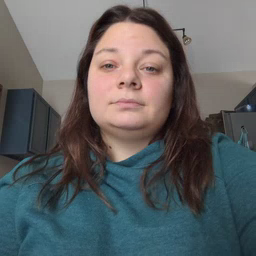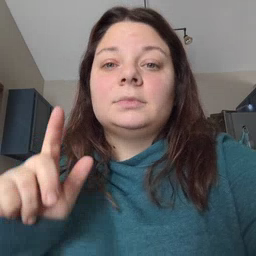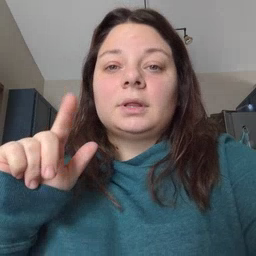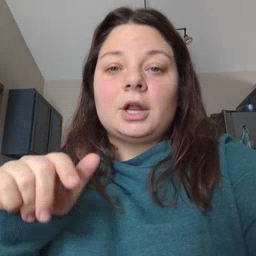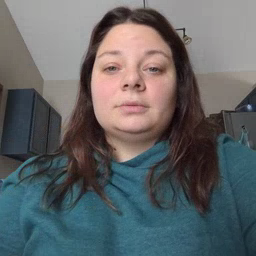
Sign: later